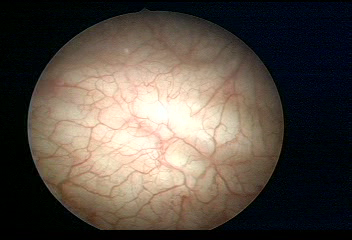
Modality: WLC
Class: Normal mucosa
Bladder cancer association: No